A spectrogram of one vibration snapshot from a rotating bearing is shown (time on one axis, frequency on the other). Classify the bearing condition as one of: normal, inner_race, outer_race, ball.
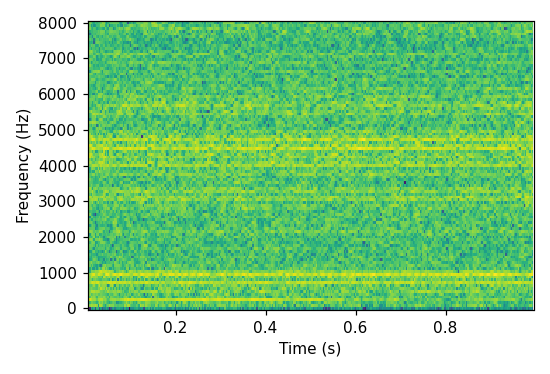
Answer: outer_race